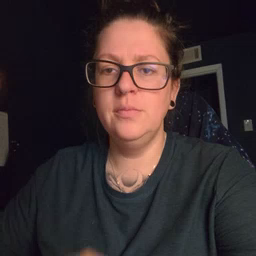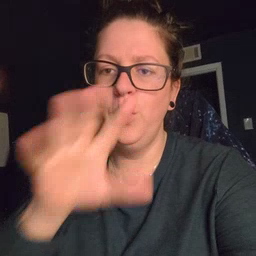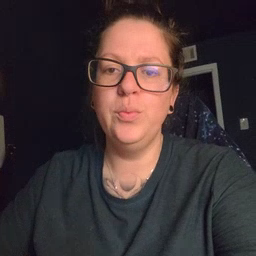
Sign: blow